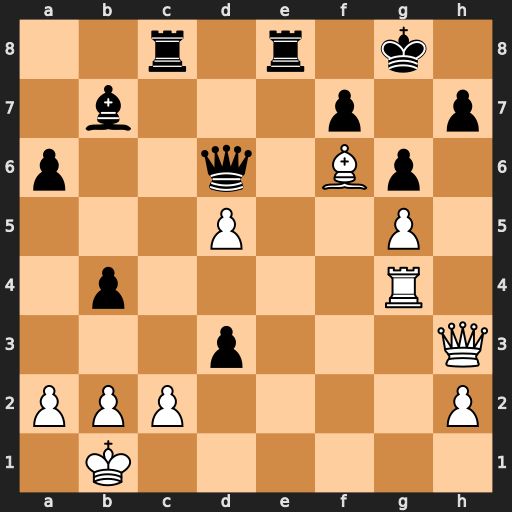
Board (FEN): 2r1r1k1/1b3p1p/p2q1Bp1/3P2P1/1p4R1/3p3Q/PPP4P/1K6
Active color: w
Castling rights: -
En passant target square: -
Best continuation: Qxh7+ Kxh7 Rh4+ Kg8 Rh8#